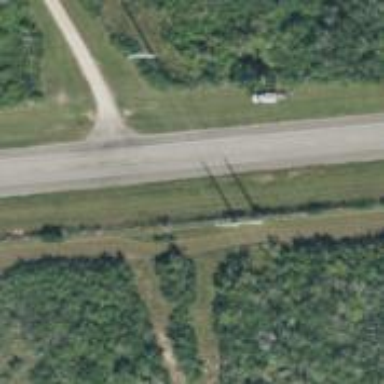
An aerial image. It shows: Power pole.